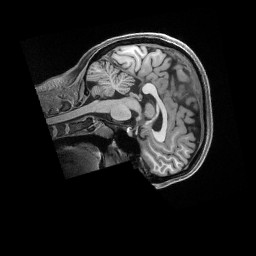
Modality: T1w
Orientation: sagittal
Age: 26
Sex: female
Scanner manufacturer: siemens
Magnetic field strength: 3 T
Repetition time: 2.5 s
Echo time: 0.00296 s